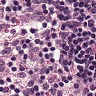
Metastatic tissue present: no